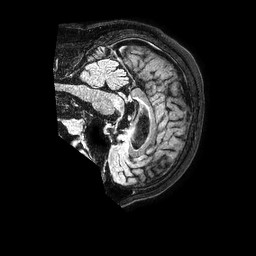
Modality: FLAIR
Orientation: sagittal
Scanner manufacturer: philips
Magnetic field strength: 1.5 T
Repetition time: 4.8 s
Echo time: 0.3 s